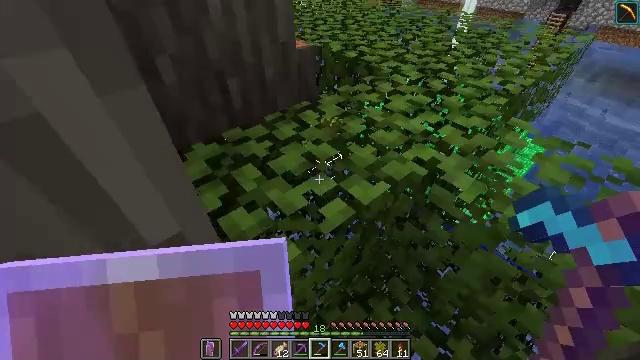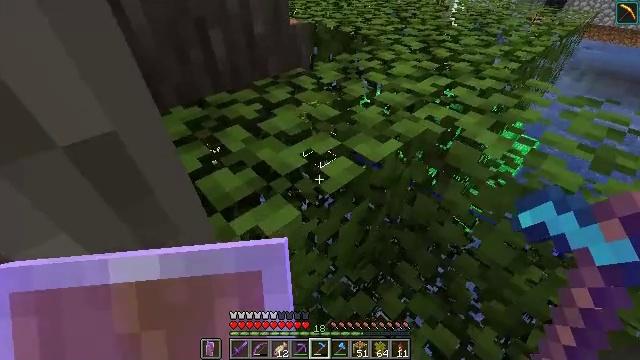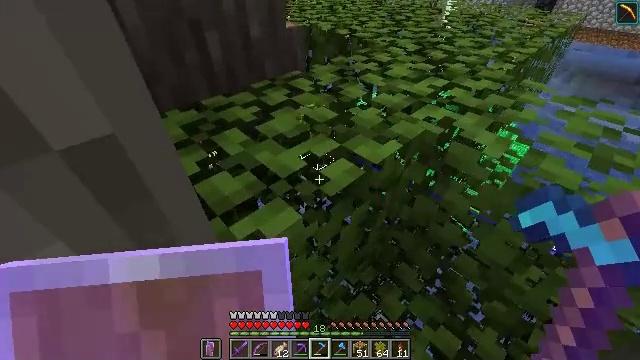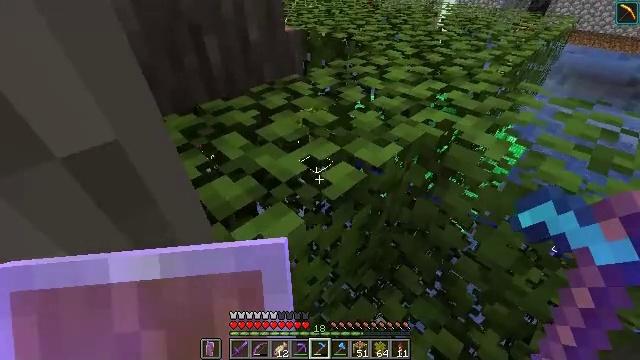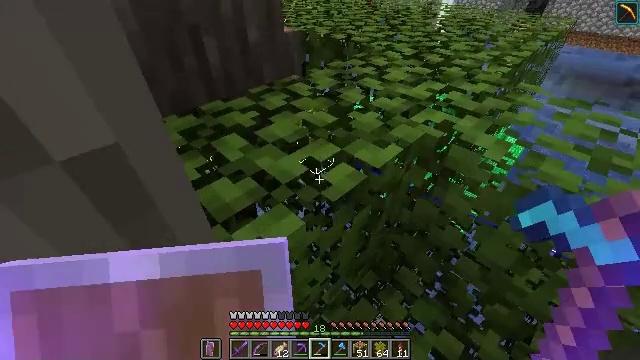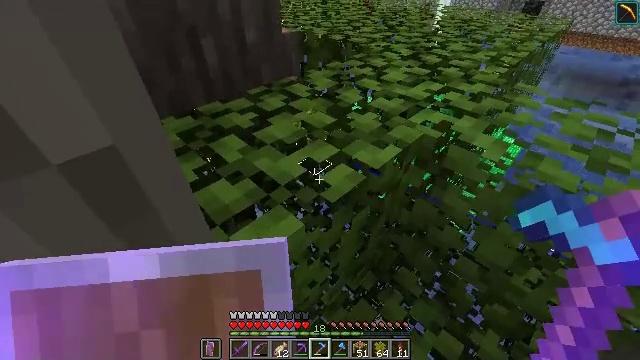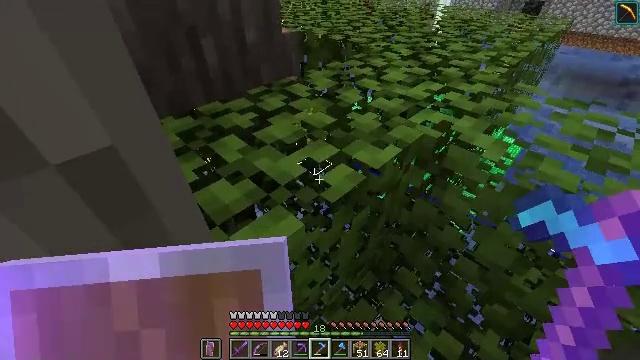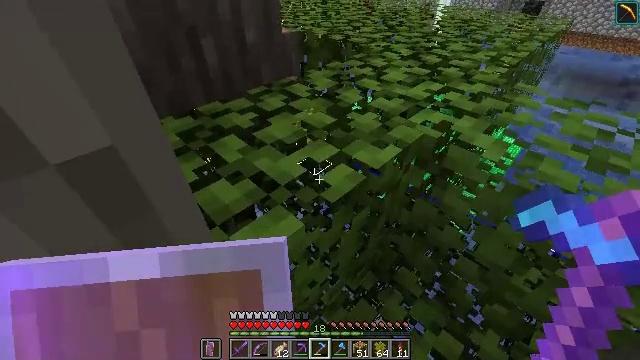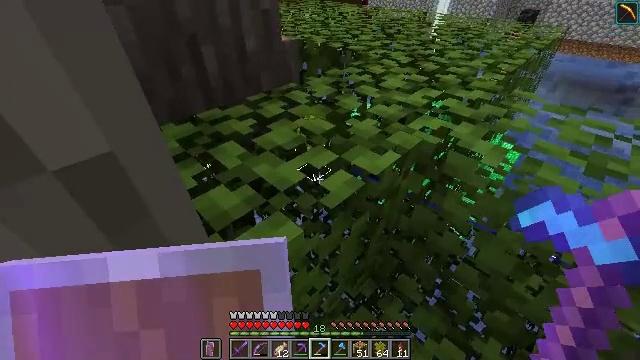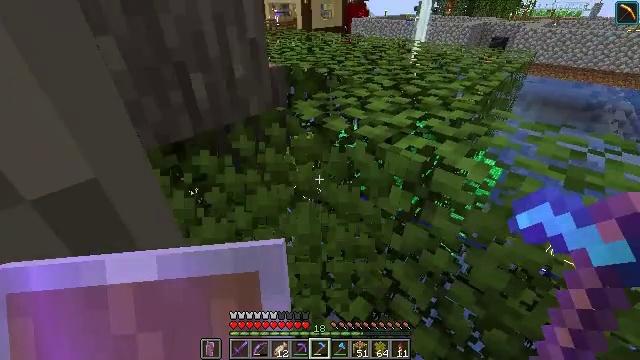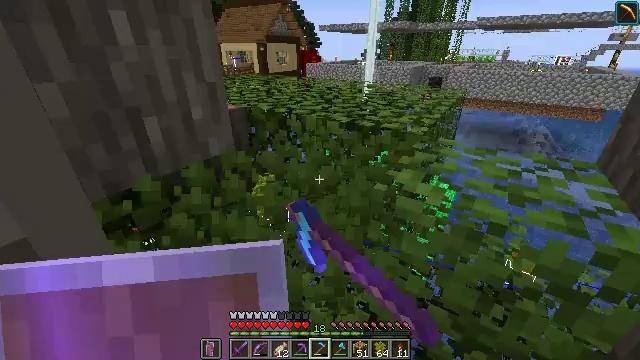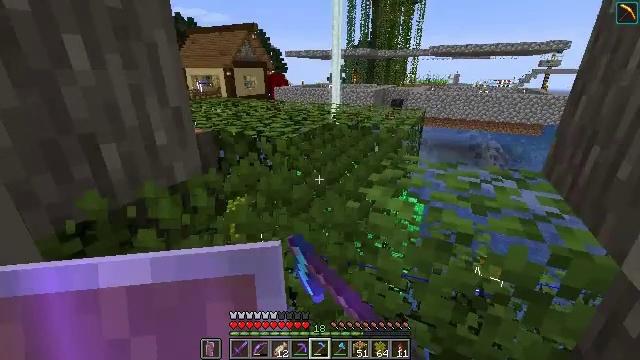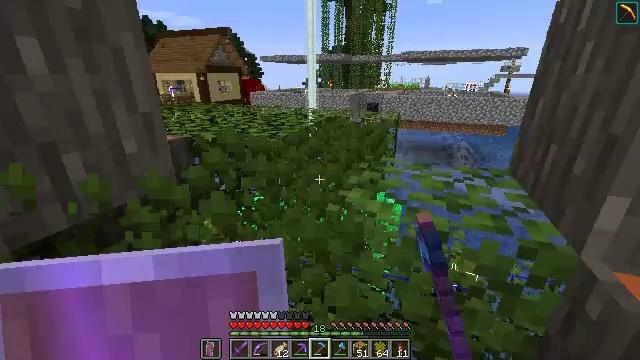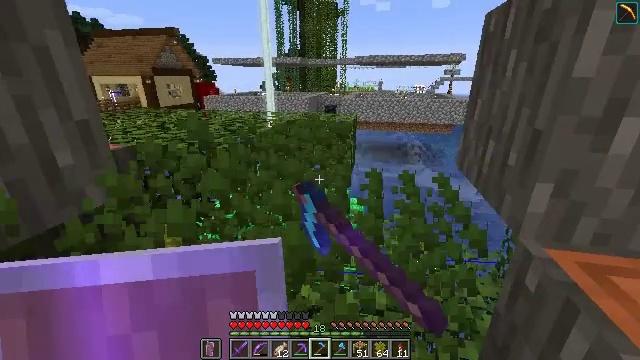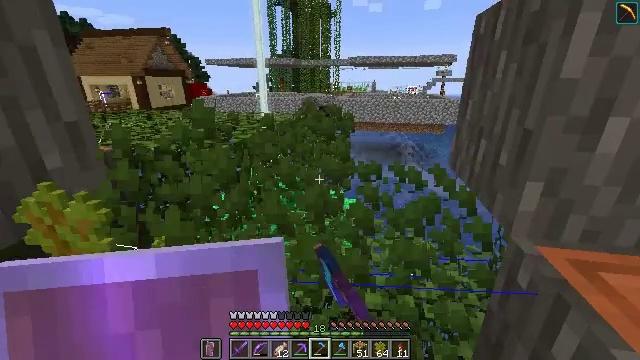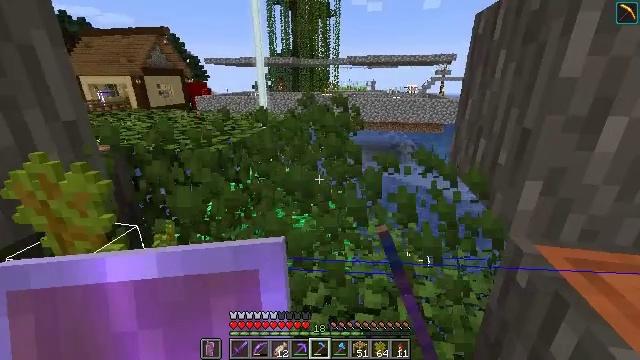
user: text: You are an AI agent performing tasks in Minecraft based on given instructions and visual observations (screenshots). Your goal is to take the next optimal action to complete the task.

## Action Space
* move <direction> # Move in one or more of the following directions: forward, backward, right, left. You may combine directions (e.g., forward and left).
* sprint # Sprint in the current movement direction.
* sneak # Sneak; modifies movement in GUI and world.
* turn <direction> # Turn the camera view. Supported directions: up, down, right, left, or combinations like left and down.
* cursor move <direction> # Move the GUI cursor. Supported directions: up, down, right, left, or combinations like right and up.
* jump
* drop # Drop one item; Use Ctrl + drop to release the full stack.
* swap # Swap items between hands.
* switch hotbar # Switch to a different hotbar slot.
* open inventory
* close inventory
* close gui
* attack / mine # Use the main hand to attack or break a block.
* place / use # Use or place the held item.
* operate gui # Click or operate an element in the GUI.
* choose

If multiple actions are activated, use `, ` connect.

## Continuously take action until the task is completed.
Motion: motion action
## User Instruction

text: Harvest acacia leaves with your hand or a tool.
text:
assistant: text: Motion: turn right
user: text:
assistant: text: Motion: turn right
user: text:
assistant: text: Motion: no_op
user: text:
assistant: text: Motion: no_op
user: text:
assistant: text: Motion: no_op
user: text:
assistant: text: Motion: no_op
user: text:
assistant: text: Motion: no_op
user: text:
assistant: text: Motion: turn up
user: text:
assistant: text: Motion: turn right and up, attack / mine
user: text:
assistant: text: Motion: turn right and up, attack / mine
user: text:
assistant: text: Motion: turn right and up, attack / mine
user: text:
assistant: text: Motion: turn right, attack / mine
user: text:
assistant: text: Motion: turn right, attack / mine
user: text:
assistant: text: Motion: turn right, attack / mine
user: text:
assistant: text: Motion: attack / mine
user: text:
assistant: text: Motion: turn right, attack / mine
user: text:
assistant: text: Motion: turn right, attack / mine
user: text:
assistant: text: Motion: attack / mine
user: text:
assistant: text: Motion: attack / mine
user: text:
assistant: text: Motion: turn right, attack / mine
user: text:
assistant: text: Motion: attack / mine
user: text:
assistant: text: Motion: turn left, attack / mine
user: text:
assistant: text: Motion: move forward, turn left and up, attack / mine
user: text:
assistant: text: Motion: move forward, turn left and up, attack / mine
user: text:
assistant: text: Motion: move forward, turn left, attack / mine
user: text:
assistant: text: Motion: move forward, attack / mine
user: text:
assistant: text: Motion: move forward, attack / mine
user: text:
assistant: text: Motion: move forward, attack / mine
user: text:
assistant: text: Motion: move forward, turn right, attack / mine
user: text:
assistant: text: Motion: turn right, attack / mine